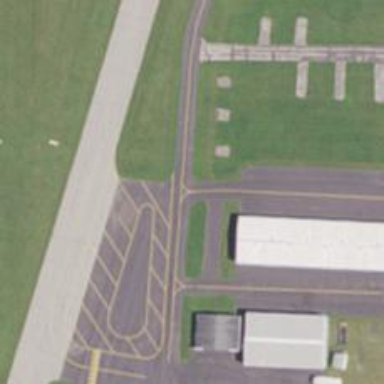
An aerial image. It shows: View of taxiway at the airport.